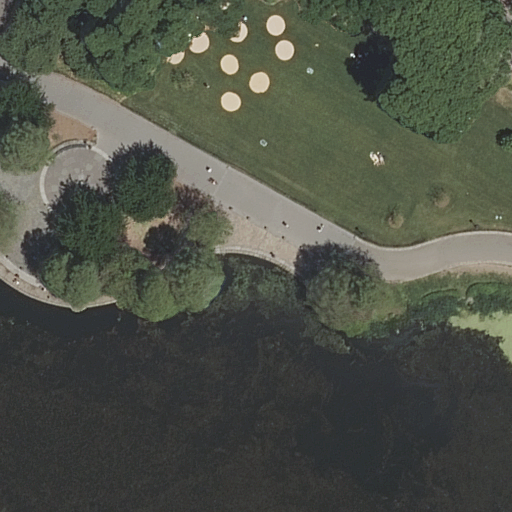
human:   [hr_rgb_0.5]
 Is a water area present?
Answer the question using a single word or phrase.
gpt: yes

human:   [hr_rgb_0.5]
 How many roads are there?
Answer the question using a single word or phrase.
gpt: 4

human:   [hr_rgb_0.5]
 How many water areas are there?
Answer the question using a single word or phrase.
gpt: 1

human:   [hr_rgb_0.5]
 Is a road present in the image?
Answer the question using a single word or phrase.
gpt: yes

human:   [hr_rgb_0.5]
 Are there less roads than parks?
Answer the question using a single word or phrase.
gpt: no

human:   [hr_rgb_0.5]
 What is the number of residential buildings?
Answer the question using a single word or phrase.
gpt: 0

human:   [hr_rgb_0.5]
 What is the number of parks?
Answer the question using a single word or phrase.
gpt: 1

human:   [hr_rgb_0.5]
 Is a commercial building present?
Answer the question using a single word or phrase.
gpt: no

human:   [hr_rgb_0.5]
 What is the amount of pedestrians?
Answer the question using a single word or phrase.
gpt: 1

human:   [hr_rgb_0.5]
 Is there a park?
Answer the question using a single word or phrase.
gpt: yes

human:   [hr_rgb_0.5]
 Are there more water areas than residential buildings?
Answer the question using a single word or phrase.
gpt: yes

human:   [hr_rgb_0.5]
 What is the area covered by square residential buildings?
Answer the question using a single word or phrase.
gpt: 0m2

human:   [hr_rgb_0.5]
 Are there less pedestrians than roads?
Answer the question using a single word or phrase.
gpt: yes

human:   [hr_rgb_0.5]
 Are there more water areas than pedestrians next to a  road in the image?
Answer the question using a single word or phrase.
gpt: no

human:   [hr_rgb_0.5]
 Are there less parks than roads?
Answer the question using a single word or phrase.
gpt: yes

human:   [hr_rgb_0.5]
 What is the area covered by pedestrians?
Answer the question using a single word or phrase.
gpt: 235m2

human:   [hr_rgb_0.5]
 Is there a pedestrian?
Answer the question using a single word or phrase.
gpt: yes

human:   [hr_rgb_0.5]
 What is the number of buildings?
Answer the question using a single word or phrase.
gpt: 0

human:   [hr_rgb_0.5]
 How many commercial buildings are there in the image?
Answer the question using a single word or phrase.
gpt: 0

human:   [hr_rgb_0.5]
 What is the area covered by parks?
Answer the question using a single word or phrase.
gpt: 203m2

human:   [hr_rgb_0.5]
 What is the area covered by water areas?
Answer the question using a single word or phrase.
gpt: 4603m2

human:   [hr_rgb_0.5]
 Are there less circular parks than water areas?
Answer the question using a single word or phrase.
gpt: yes

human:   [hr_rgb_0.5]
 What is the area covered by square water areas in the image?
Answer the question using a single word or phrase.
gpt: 0m2

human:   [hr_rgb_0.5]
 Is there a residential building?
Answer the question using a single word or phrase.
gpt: no

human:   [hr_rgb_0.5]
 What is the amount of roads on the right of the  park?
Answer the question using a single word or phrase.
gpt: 4

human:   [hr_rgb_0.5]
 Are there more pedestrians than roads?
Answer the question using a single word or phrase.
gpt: no

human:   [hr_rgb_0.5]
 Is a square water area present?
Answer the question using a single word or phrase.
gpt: no

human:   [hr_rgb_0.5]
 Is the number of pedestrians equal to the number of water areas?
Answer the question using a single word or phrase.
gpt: yes

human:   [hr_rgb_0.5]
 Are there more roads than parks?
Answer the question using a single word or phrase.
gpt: yes

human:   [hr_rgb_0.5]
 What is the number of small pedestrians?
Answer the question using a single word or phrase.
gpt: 0

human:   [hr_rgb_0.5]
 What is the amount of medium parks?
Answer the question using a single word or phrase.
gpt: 1

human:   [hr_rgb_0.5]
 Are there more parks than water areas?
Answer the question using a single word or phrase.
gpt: no

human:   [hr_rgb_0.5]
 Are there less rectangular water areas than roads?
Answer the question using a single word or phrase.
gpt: yes

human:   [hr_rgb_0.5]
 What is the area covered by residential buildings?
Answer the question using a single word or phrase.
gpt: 0m2

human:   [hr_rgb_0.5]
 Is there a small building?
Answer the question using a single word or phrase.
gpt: no

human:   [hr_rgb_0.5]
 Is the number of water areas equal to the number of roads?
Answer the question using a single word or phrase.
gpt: no

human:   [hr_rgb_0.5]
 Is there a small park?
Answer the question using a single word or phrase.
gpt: no

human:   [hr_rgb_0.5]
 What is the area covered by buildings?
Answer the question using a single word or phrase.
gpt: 0m2

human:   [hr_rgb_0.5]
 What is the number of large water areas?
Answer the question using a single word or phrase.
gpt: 1

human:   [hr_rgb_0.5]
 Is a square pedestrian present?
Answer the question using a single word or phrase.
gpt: no

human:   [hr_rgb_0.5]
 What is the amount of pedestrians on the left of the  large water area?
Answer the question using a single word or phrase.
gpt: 1

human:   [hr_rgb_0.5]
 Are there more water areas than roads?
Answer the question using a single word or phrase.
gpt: no

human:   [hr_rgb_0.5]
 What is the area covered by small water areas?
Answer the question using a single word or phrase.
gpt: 0m2

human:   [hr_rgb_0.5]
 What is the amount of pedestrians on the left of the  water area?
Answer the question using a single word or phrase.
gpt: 1

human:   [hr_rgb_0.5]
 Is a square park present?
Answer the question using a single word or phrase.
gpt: no

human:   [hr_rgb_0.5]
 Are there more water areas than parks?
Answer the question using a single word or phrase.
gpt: no

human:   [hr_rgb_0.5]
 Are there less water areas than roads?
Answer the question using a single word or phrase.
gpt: yes

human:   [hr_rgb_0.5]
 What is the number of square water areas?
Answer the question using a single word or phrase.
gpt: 0

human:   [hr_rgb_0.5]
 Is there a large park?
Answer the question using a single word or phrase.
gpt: no

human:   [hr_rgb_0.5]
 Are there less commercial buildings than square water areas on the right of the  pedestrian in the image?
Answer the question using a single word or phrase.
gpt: no

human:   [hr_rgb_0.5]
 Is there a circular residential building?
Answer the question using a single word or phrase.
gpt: no

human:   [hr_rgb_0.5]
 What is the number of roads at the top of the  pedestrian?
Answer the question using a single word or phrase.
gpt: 1

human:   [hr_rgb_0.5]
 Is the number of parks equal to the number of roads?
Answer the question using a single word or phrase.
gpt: no

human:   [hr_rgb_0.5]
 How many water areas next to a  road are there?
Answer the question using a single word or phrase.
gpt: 1

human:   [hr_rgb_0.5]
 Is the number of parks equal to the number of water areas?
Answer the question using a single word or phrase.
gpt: yes

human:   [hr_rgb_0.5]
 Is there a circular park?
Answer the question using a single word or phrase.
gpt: no

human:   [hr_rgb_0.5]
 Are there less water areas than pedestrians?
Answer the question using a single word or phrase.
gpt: no

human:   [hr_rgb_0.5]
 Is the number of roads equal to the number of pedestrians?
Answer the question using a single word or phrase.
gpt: no

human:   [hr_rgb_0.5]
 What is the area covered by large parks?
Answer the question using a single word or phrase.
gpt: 0m2

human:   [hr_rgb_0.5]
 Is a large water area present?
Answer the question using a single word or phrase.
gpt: yes

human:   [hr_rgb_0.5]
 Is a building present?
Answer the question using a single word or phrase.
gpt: no

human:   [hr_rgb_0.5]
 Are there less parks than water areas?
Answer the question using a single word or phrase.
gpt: no

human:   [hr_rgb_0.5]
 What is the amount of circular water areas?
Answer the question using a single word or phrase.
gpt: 0

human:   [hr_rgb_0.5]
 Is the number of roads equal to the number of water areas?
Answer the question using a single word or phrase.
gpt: no